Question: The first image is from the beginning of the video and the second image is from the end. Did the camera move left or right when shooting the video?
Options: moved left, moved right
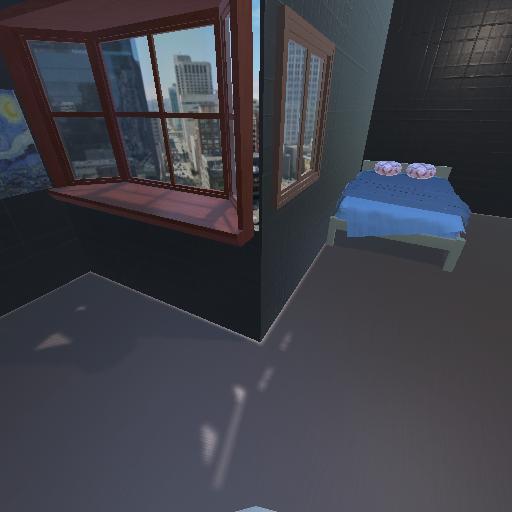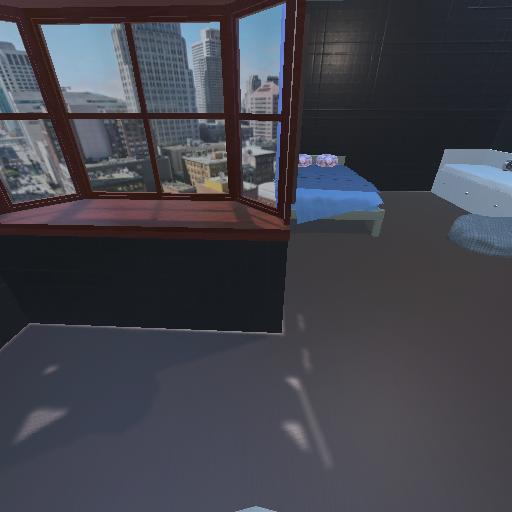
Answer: moved left